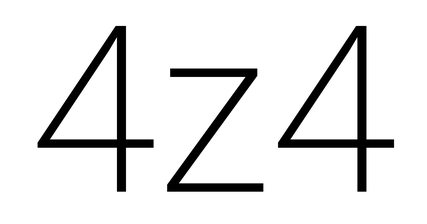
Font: Roboto_ExtraLight